Question: I don't succeed to align the numbers with each of the bars in my ggplot graph. Another problem is I would like to remove the message "fill" above the legend but I don't understand how it appeared. Thanks for your help.
'''
graph <- ggplot(df, aes(x=labs)) +
geom_bar(data=df[df$isEmotion=="emotion",], aes(y=RTU, fill = "Emotion"), stat="identity") +
geom_bar(data=df[df$isEmotion=="no emotion",], aes(y=-RTU, fill = "No Emotion"), stat="identity") +
geom_hline(yintercept=0, colour="white", lwd=1) +
theme(text = element_text(size=15)) +
coord_flip(ylim=lim) +
scale_y_continuous(breaks=breaks, labels=labels) +
labs(y="RTU", x="Collaborative acts") +
ggtitle(" Interested") +
geom_text(aes(label = round(RTU), y=RTU))
'''
## Data:
### Variables:
'''
lim = c(-1.6,1.6)
breaks = seq(-1.6,1.6,0.4)
labels = c(1.6,1.2,0.8,0.4,0,0.4,0.8,1.2,1.6)
'''
Data table via 'dput':
'''
structure(list(labs = structure(c(29L, 28L, 27L, 26L, 25L, 24L,
23L, 22L, 21L, 20L, 19L, 18L, 17L, 16L, 15L, 14L, 13L, 12L, 11L,
10L, 9L, 8L, 7L, 6L, 5L, 4L, 3L, 2L, 1L, 29L, 28L, 27L, 26L,
25L, 24L, 23L, 22L, 21L, 20L, 19L, 18L, 17L, 16L, 15L, 14L, 13L,
12L, 11L, 10L, 9L, 8L, 7L, 6L, 5L, 4L, 3L, 2L, 1L), .Label = c("Show Hostility",
"Elicit Recall", "Check Comprehension", "Refuse", "Show Solidarity",
"Give Explanation", "Elicit Proposition", "Incorporate", "Use Social Convention",
"Elicit Partner Information", "Outside Activity", "Give Opinion Against",
"Coordinate Teamwork", "Check Reception", "Elicit Task Information",
"Show Active Listening", "Elicit Opinion", "Give Recall", "Give Task Information",
"Give Self Information", "Relax Atmosphere", "Manage Task", "Give Proposition",
"Tool Discourse", "Show Reflection", "Accept", "Agree", "Other",
"Give Opinion For"), class = "factor"), RTU = c(1.33679949277407,
1.<PHONE>, 0.998523521750659, 0.774259935575577, 0.659963240986954,
0.60839106356628, 0.6065649859483, 0.539489093267195, 0.480274995783261,
0.423104935724923, 0.408927591199088, 0.274223979504919, 0.270110544387821,
0.258935589229039, 0.218353068762815, 0.193643374161986, 0.177004182065326,
0.102980320541176, 0.0980838299538663, 0.0969015258673401, 0.0734178878735949,
0.0649985993746002, 0.054594994045725, 0.0404505716411595, 0.0345846135809401,
0.0344802024462216, 0.0311026889658307, 0.0245605273402327, 0.00164473684210526,
0.798245614035088, 0.631578947368421, 0.87719298245614, 1.21052631578947,
0.657894736842105, 0.526315789473684, 0.56140350877193, 0.508771929824561,
0.543859649122807, 0.473684210526316, 0.587719298245614, 0.236842105263158,
0.254385964912281, 0.333333333333333, 0.280701754385965, 0.368421052631579,
0.333333333333333, 0.175438596491228, 0.0175438596491228, 0.0701754385964912,
0.184210526315789, 0.0175438596491228, 0.114035087719298, 0.0789473684210526,
0, 0, 0.105263157894737, 0.0526315789473684, 0), isEmotion = c("no emotion",
"no emotion", "no emotion", "no emotion", "no emotion", "no emotion",
"no emotion", "no emotion", "no emotion", "no emotion", "no emotion",
"no emotion", "no emotion", "no emotion", "no emotion", "no emotion",
"no emotion", "no emotion", "no emotion", "no emotion", "no emotion",
"no emotion", "no emotion", "no emotion", "no emotion", "no emotion",
"no emotion", "no emotion", "no emotion", "emotion", "emotion",
"emotion", "emotion", "emotion", "emotion", "emotion", "emotion",
"emotion", "emotion", "emotion", "emotion", "emotion", "emotion",
"emotion", "emotion", "emotion", "emotion", "emotion", "emotion",
"emotion", "emotion", "emotion", "emotion", "emotion", "emotion",
"emotion", "emotion", "emotion")), row.names = c(NA, -58L), class = "data.frame")
'''
## Plot:

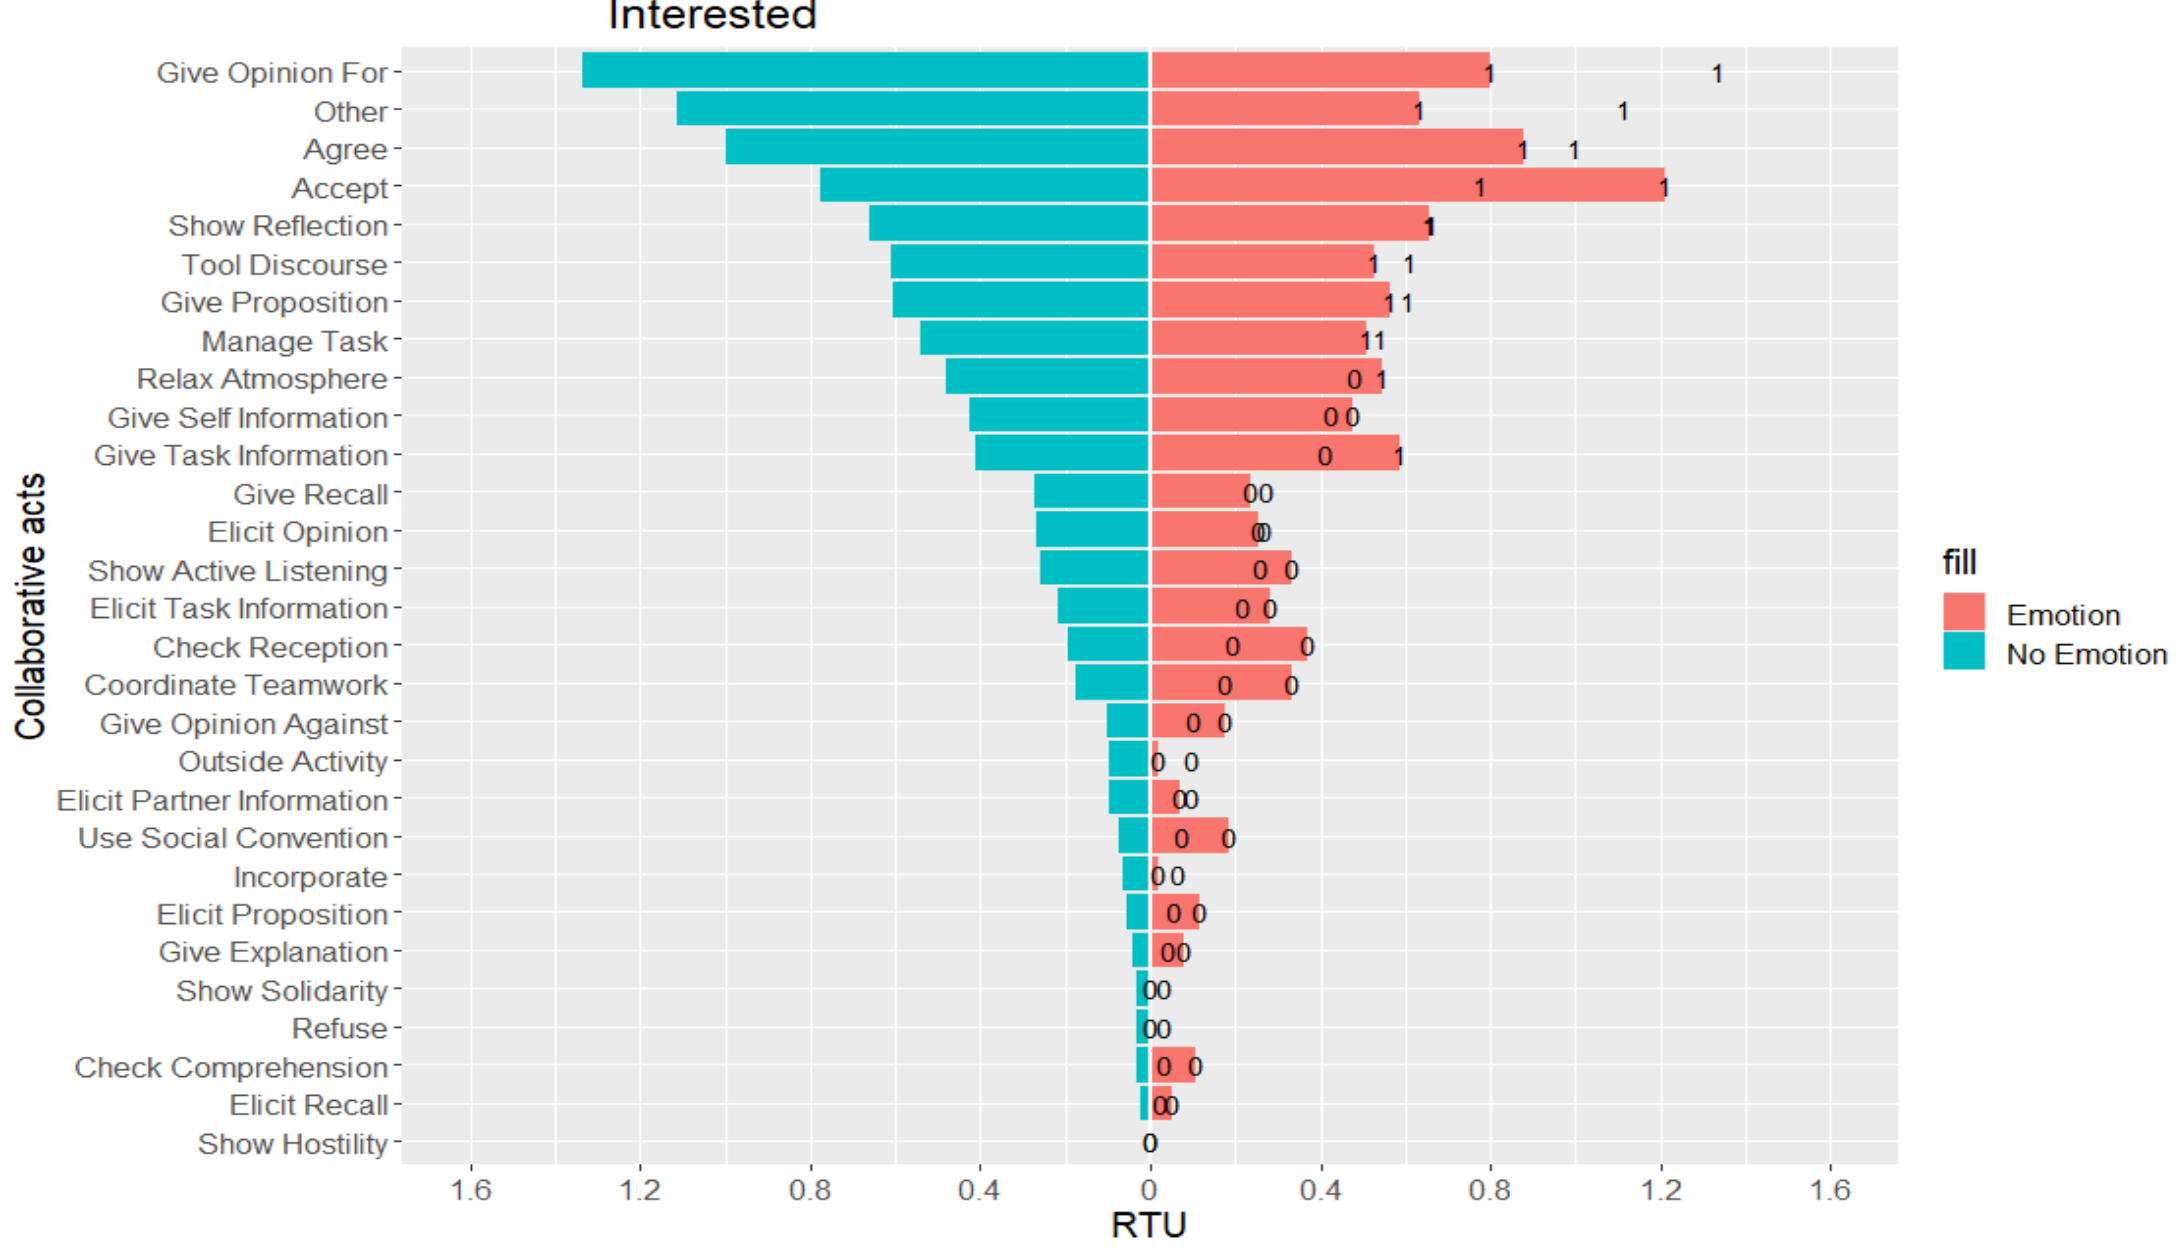
Answer: To remove the legend title, you can use the function 'labs(fill = "")'. For aligning your labels for your pyramid, like you did for geom_bar, you need to pass two lines of 'geom_text', one for the label of the group 'emotion' (and y = RTU) and one for the label of the group 'no emotion' (with y = -RTU). You can adjust 'hjust' in each of them to make it pretty on your plot.
'''
ggplot(df, aes(x = labs)) +
geom_bar(data = ~subset(., isEmotion=="emotion"), aes( y = RTU, fill = "Emotion"), stat = "identity") +
geom_bar(data = ~subset(., isEmotion=="no emotion"), aes(y = -RTU, fill = "No Emotion"), stat = "identity") +
geom_hline(yintercept=0, colour="white", lwd=1) +
theme(text = element_text(size=15)) +
coord_flip(ylim=lim) +
scale_y_continuous(breaks=breaks, labels=labels) +
labs(y="RTU", x="Collaborative acts") +
ggtitle(" Interested") +
geom_text(data = ~subset(., isEmotion=="emotion"), aes(label = round(RTU, digits = 2), y = RTU), hjust = -0.75) +
geom_text(data = ~subset(., isEmotion=="no emotion"), aes(label = round(RTU, digits = 2), y = -RTU), hjust = 1.5)+
labs(fill = "")
'''
<URL>
Hope it answers your question !